Field crop: maize
Growth stage: 2
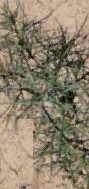
Species: salsola